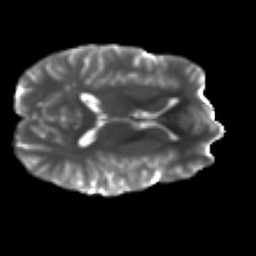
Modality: T2w
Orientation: axial
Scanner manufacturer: ge
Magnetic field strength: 3 T
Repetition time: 7.98 s
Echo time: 0.0701 s